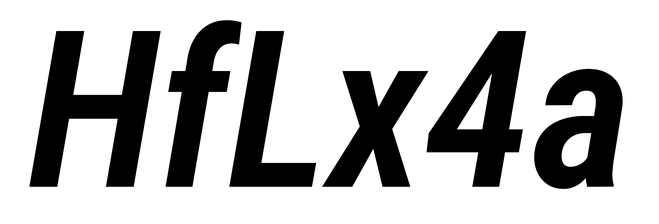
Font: Roboto-Italic_Condensed_SemiBold_Italic